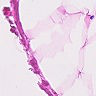
Metastatic tissue present: no